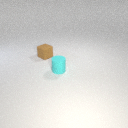
small brown rubber cube behind small cyan rubber cylinder